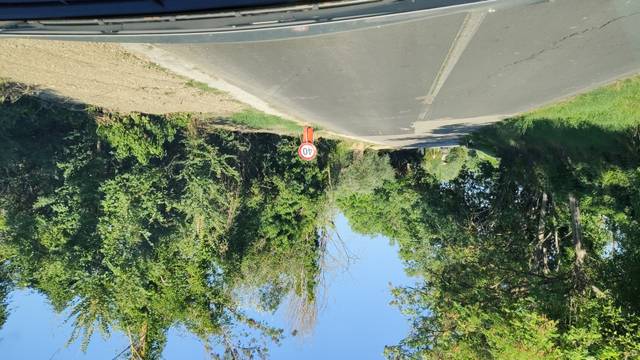
Region: Italy
Coordinates: 42.488, 12.358